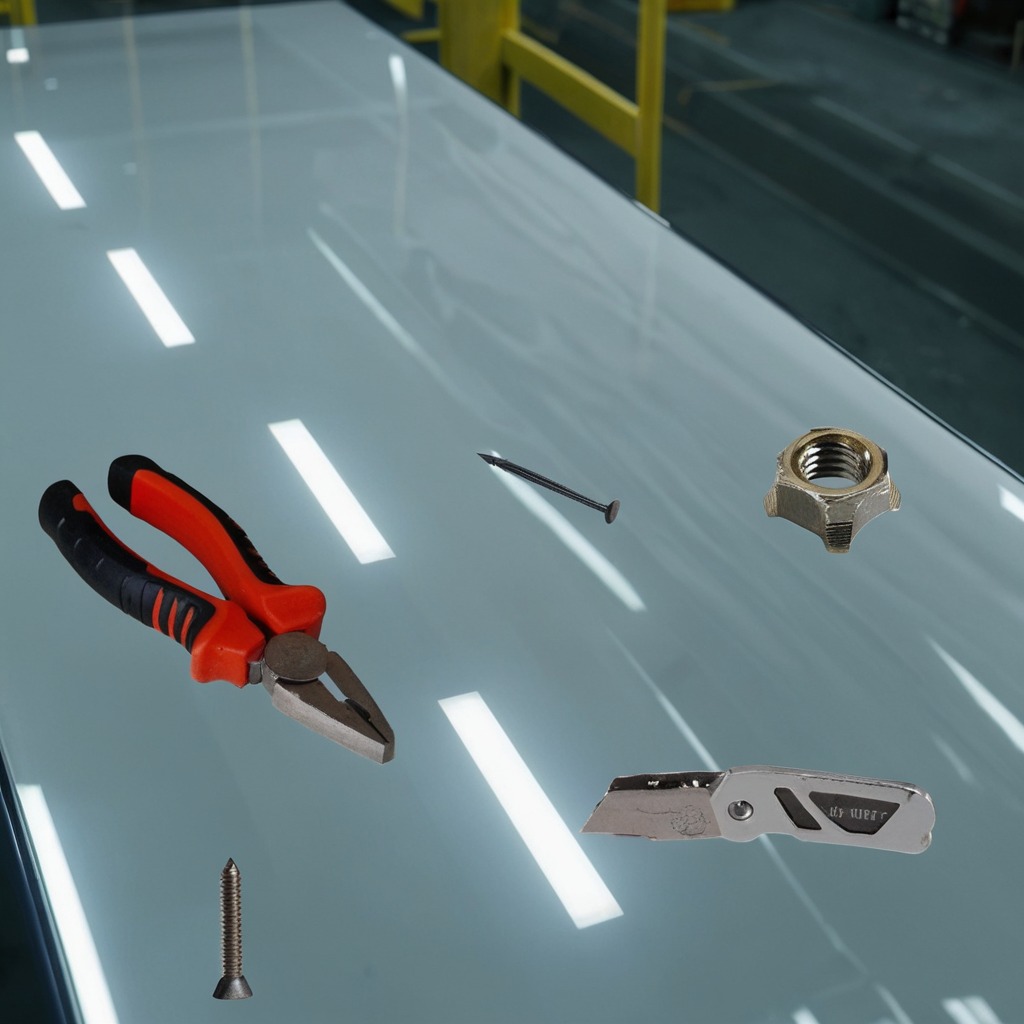
A utility knife, a metal machine screw, an iron nail, a pair of pliers, and a metal nut are lying on a high-gloss table in a ship maintenance bay industrial lighting.